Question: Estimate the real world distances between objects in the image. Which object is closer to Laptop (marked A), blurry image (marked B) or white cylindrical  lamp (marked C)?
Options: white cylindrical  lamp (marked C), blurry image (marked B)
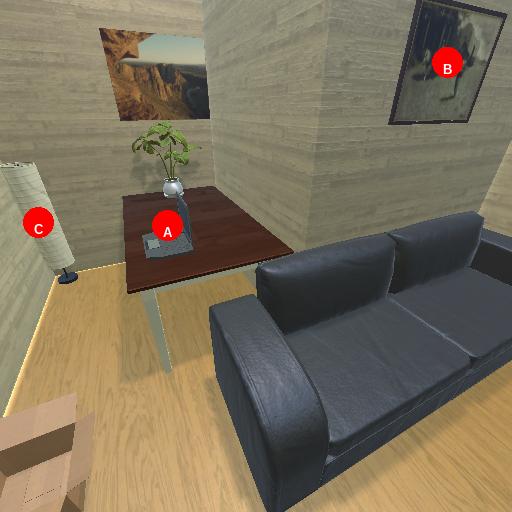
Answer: white cylindrical  lamp (marked C)